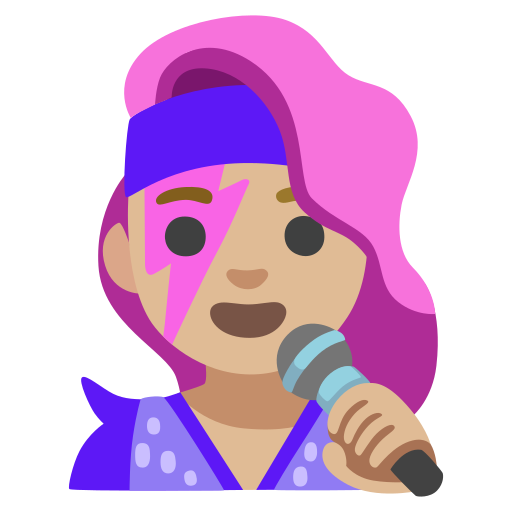
Emoji: 👩🏼‍🎤